Question: I wish to add this type of graph in my datagridviewcontrol :-

Here the graph is to plotted for 12 months and I can either input percentages or comparative values in pixels for the 12 months....Please also tell how to color the graphs
Any ideas for doing this will be highly appreciated
Edit----Thanks for all the answers I learned a lot but still couldn't get around the problem...
1. I need to display a lot of rows in my datagridview with around 15 columns....So its very odd to directly add the rows but add a different columns for graph each time I add a row...couldn't think of any other way of accomplishing this....moreover I don't want to save the images which I found I have to if i add the images directly into the grid view.....
2. Is there any third party tool there which may help me to get custom datagridview with charts
Thank You .
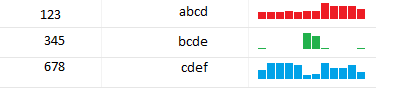
Answer: Here is a way using panels (divs):
<URL>